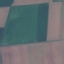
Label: AnnualCrop